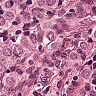
Metastatic tissue present: yes